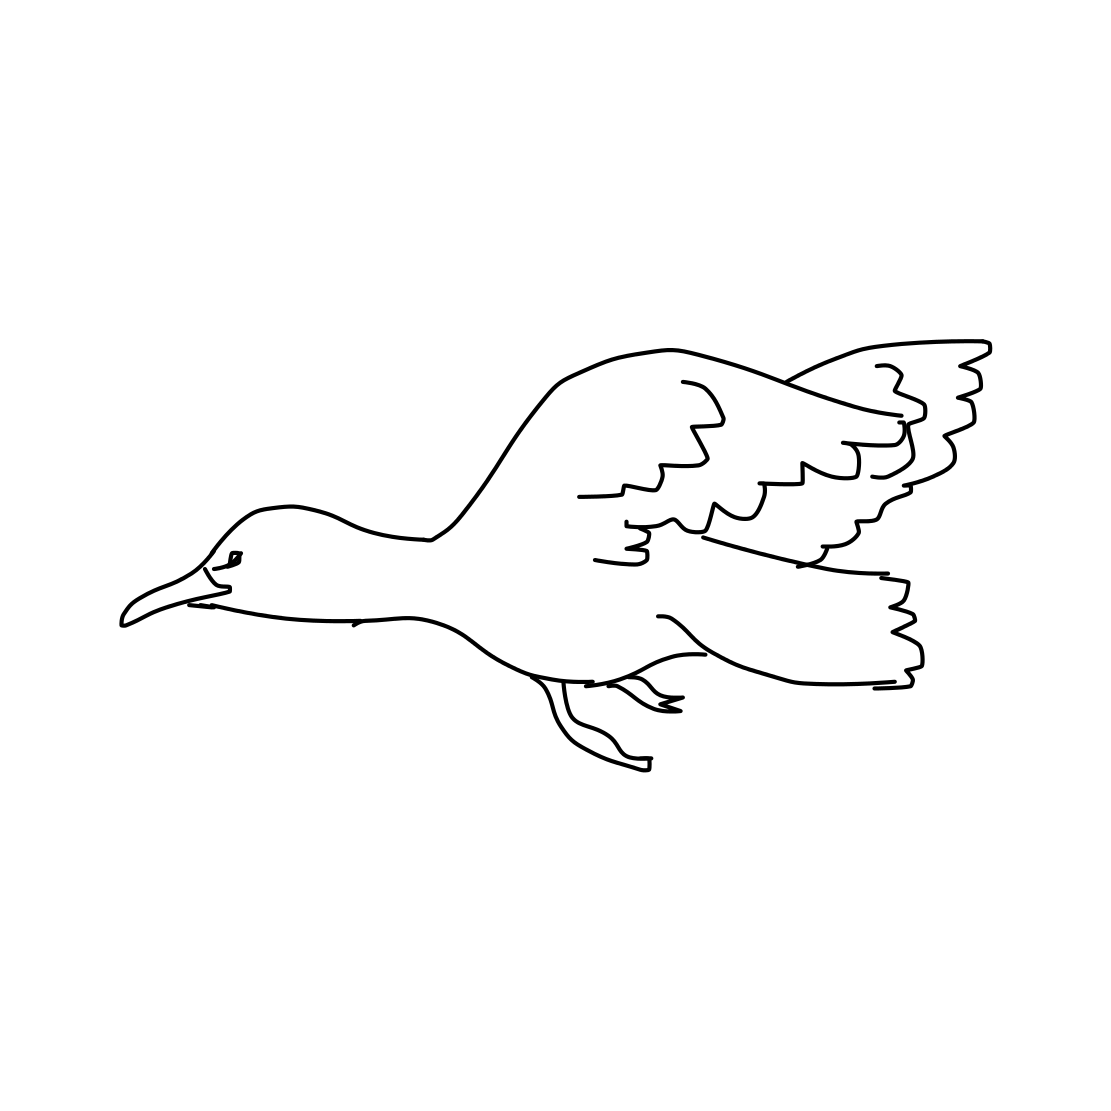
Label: seagull